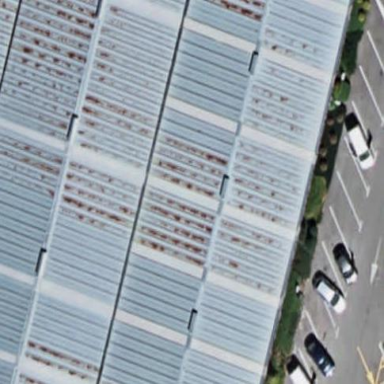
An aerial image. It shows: Warehouse building.